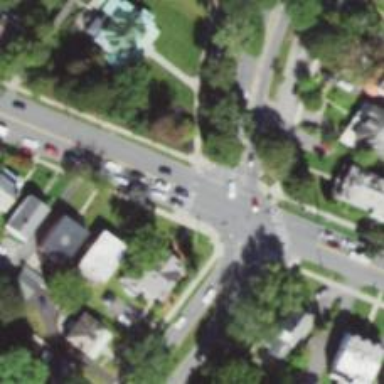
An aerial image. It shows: Crossing road.